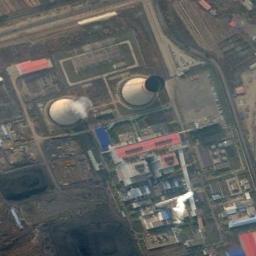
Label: thermal_power_station